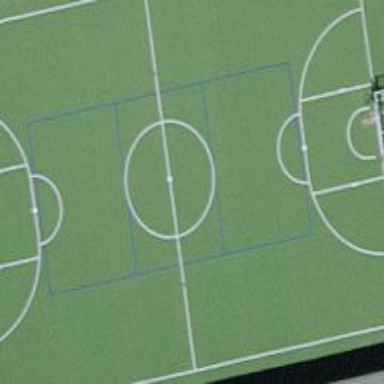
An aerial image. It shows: Soccer pitch for leisure land activities.